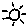
Label: sun